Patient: sex M, age 40
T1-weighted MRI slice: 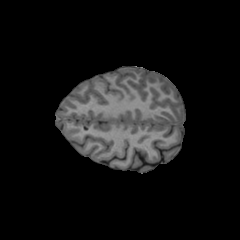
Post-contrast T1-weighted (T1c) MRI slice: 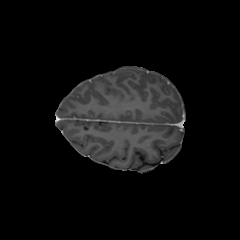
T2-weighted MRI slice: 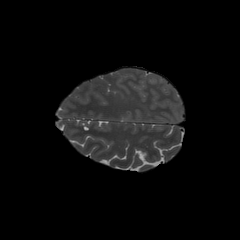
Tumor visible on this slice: no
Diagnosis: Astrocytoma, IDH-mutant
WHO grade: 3